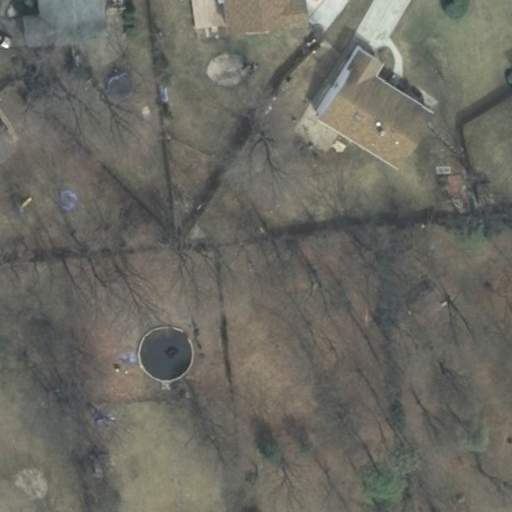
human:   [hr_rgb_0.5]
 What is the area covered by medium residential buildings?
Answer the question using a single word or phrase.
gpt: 405m2

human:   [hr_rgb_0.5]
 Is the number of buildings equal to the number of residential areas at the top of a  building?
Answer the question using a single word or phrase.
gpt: no

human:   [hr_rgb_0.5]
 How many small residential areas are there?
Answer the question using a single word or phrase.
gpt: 0

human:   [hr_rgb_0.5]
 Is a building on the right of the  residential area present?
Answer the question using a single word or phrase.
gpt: yes

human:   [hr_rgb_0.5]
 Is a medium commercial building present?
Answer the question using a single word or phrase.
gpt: no

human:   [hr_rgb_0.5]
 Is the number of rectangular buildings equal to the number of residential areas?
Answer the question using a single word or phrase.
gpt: no

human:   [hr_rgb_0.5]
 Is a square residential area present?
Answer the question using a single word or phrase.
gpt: no

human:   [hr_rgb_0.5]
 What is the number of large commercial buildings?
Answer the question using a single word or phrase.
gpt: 0

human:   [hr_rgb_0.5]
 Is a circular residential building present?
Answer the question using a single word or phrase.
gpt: no

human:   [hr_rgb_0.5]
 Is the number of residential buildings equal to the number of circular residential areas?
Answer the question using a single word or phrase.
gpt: no

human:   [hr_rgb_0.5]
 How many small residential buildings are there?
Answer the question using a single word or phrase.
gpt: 2

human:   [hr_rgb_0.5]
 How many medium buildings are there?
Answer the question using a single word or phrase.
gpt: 2

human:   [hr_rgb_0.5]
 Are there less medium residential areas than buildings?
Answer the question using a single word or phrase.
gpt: yes

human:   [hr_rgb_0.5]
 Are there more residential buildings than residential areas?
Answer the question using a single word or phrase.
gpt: yes

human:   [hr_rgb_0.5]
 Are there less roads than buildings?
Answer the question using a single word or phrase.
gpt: yes

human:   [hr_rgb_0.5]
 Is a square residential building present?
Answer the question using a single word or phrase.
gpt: no

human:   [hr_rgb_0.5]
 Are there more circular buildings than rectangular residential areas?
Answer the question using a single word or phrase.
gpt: no

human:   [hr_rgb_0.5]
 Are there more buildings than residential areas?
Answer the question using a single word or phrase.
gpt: yes

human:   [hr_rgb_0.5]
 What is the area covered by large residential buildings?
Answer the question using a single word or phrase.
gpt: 0m2

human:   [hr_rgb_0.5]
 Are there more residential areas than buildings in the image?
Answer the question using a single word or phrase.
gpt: no

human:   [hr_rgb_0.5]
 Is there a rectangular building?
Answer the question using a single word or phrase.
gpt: yes

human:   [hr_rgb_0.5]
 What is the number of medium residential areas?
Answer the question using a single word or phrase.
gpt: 0

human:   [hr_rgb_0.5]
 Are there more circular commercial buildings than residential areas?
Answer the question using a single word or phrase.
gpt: no

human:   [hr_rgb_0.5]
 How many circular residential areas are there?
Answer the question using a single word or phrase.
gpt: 0

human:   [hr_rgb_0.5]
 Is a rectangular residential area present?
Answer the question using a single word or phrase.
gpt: yes

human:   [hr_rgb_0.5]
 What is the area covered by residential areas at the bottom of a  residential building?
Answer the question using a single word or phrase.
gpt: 10611m2

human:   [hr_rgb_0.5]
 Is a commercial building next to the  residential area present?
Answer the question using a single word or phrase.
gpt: no

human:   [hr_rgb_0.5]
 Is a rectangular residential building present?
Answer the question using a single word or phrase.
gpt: yes

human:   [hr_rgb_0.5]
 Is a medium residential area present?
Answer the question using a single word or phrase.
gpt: no

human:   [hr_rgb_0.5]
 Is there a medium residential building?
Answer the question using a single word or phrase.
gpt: yes

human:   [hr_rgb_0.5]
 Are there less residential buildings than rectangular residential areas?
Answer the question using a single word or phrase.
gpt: no

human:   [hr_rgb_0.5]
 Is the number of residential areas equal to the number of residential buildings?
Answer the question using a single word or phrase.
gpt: no

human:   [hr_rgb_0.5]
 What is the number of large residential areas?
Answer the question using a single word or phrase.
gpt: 1

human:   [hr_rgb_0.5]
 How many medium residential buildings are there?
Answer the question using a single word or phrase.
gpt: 2

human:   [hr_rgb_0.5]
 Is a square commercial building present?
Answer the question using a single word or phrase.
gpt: no

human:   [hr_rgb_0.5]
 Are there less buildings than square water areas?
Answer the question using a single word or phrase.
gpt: no